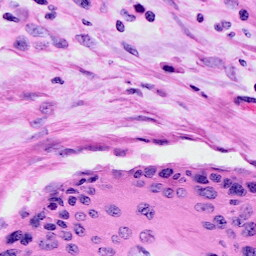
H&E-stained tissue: Cervix